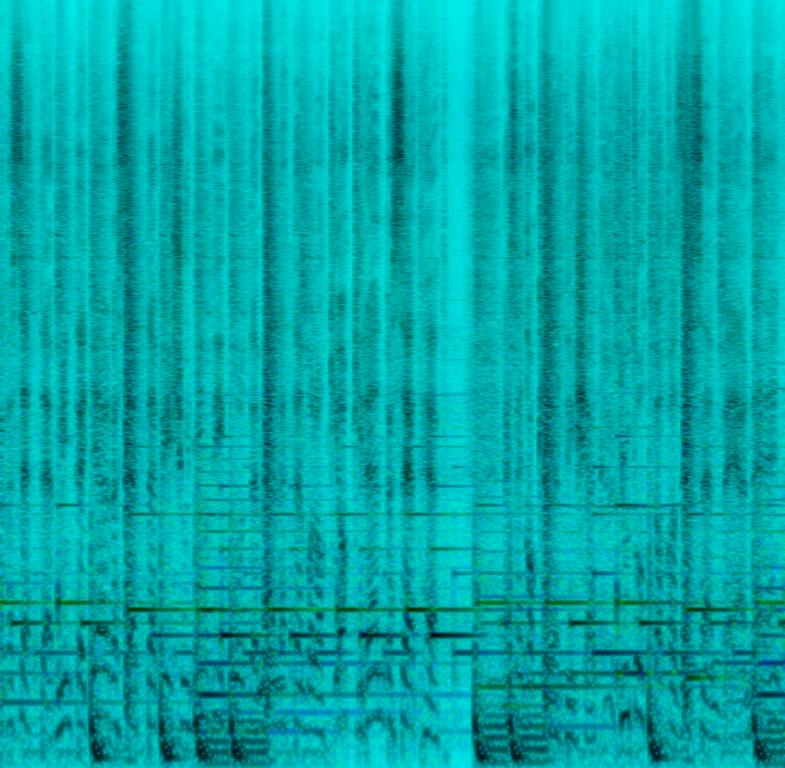
This is a Hungarian hip-hop music piece. There is a male vocal rapping in the Hungarian language. There is a piano sample in the melodic background. There is also a strong bass sound. The rhythmic background has an electronic drum beat. The atmosphere is gloomy and urban. This piece could be used in the soundtrack of a crime movie or a TV series that takes place in Hungary.